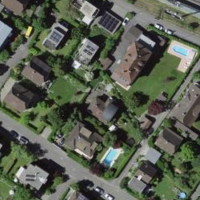
EUNIS habitat code: 55
Species observed at this site:
Larus michahellis
Columba oenas